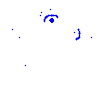
Particle: pion